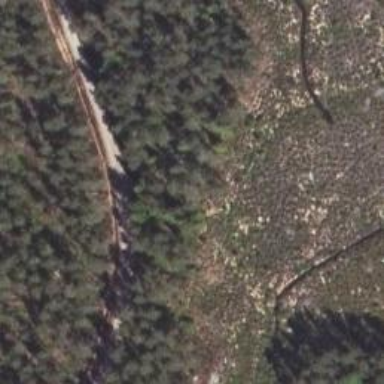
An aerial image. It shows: Track road with excellent trail visibility.